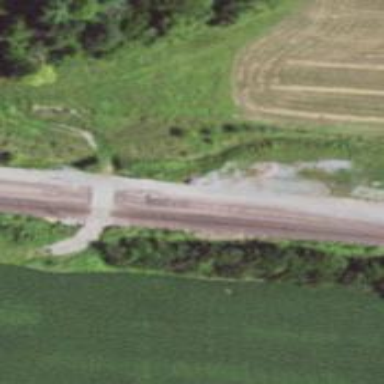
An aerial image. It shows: Trap point for railway derailment prevention.